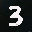
Label: 3